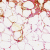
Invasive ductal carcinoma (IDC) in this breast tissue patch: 0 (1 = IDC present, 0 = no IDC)